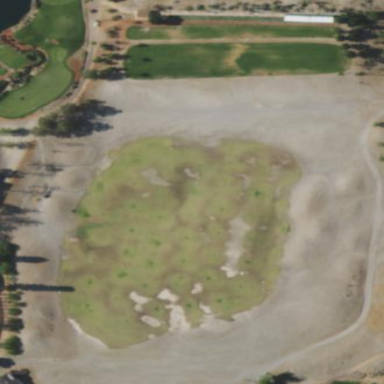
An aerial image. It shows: Grassy area designated as driving range for golf.